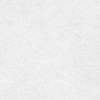
Atmospheric dust classification: dusty